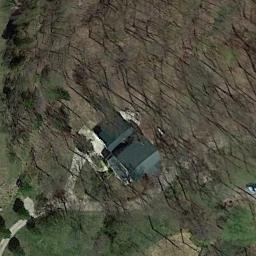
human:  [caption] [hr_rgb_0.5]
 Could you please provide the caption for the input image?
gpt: A house in a sparse residential area surrounded by farmland .

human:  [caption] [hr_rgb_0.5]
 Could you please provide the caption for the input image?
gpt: The sparse residential is on the bare land next to grass and some trees .

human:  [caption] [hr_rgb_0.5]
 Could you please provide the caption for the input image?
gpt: There are circular swimming pools beside this house .

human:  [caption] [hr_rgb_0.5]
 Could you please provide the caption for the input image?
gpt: There is a road next to the sparse residential .

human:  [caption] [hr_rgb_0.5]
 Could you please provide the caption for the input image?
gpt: A sparse residential area with many brown trees and a green building .